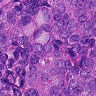
Metastatic tissue present: yes